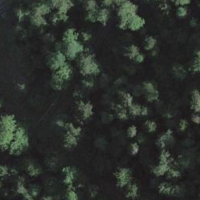
EUNIS habitat code: 44
Species observed at this site:
Juglans regia